Field crop: maize
Growth stage: 2
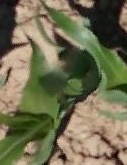
Species: maize